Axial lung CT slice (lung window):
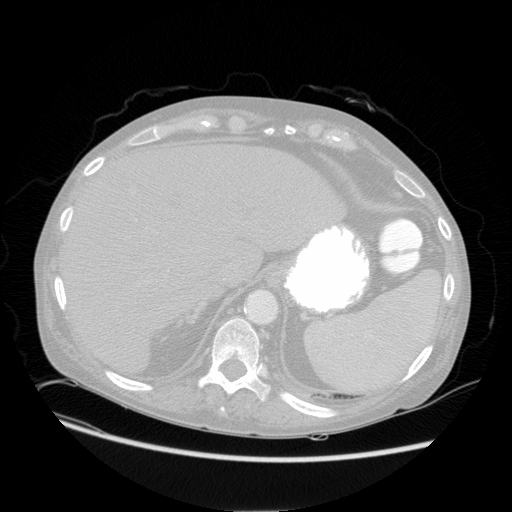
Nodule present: no